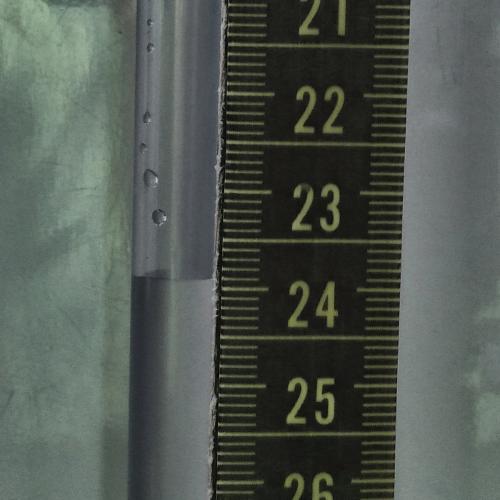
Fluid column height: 23.9 cm